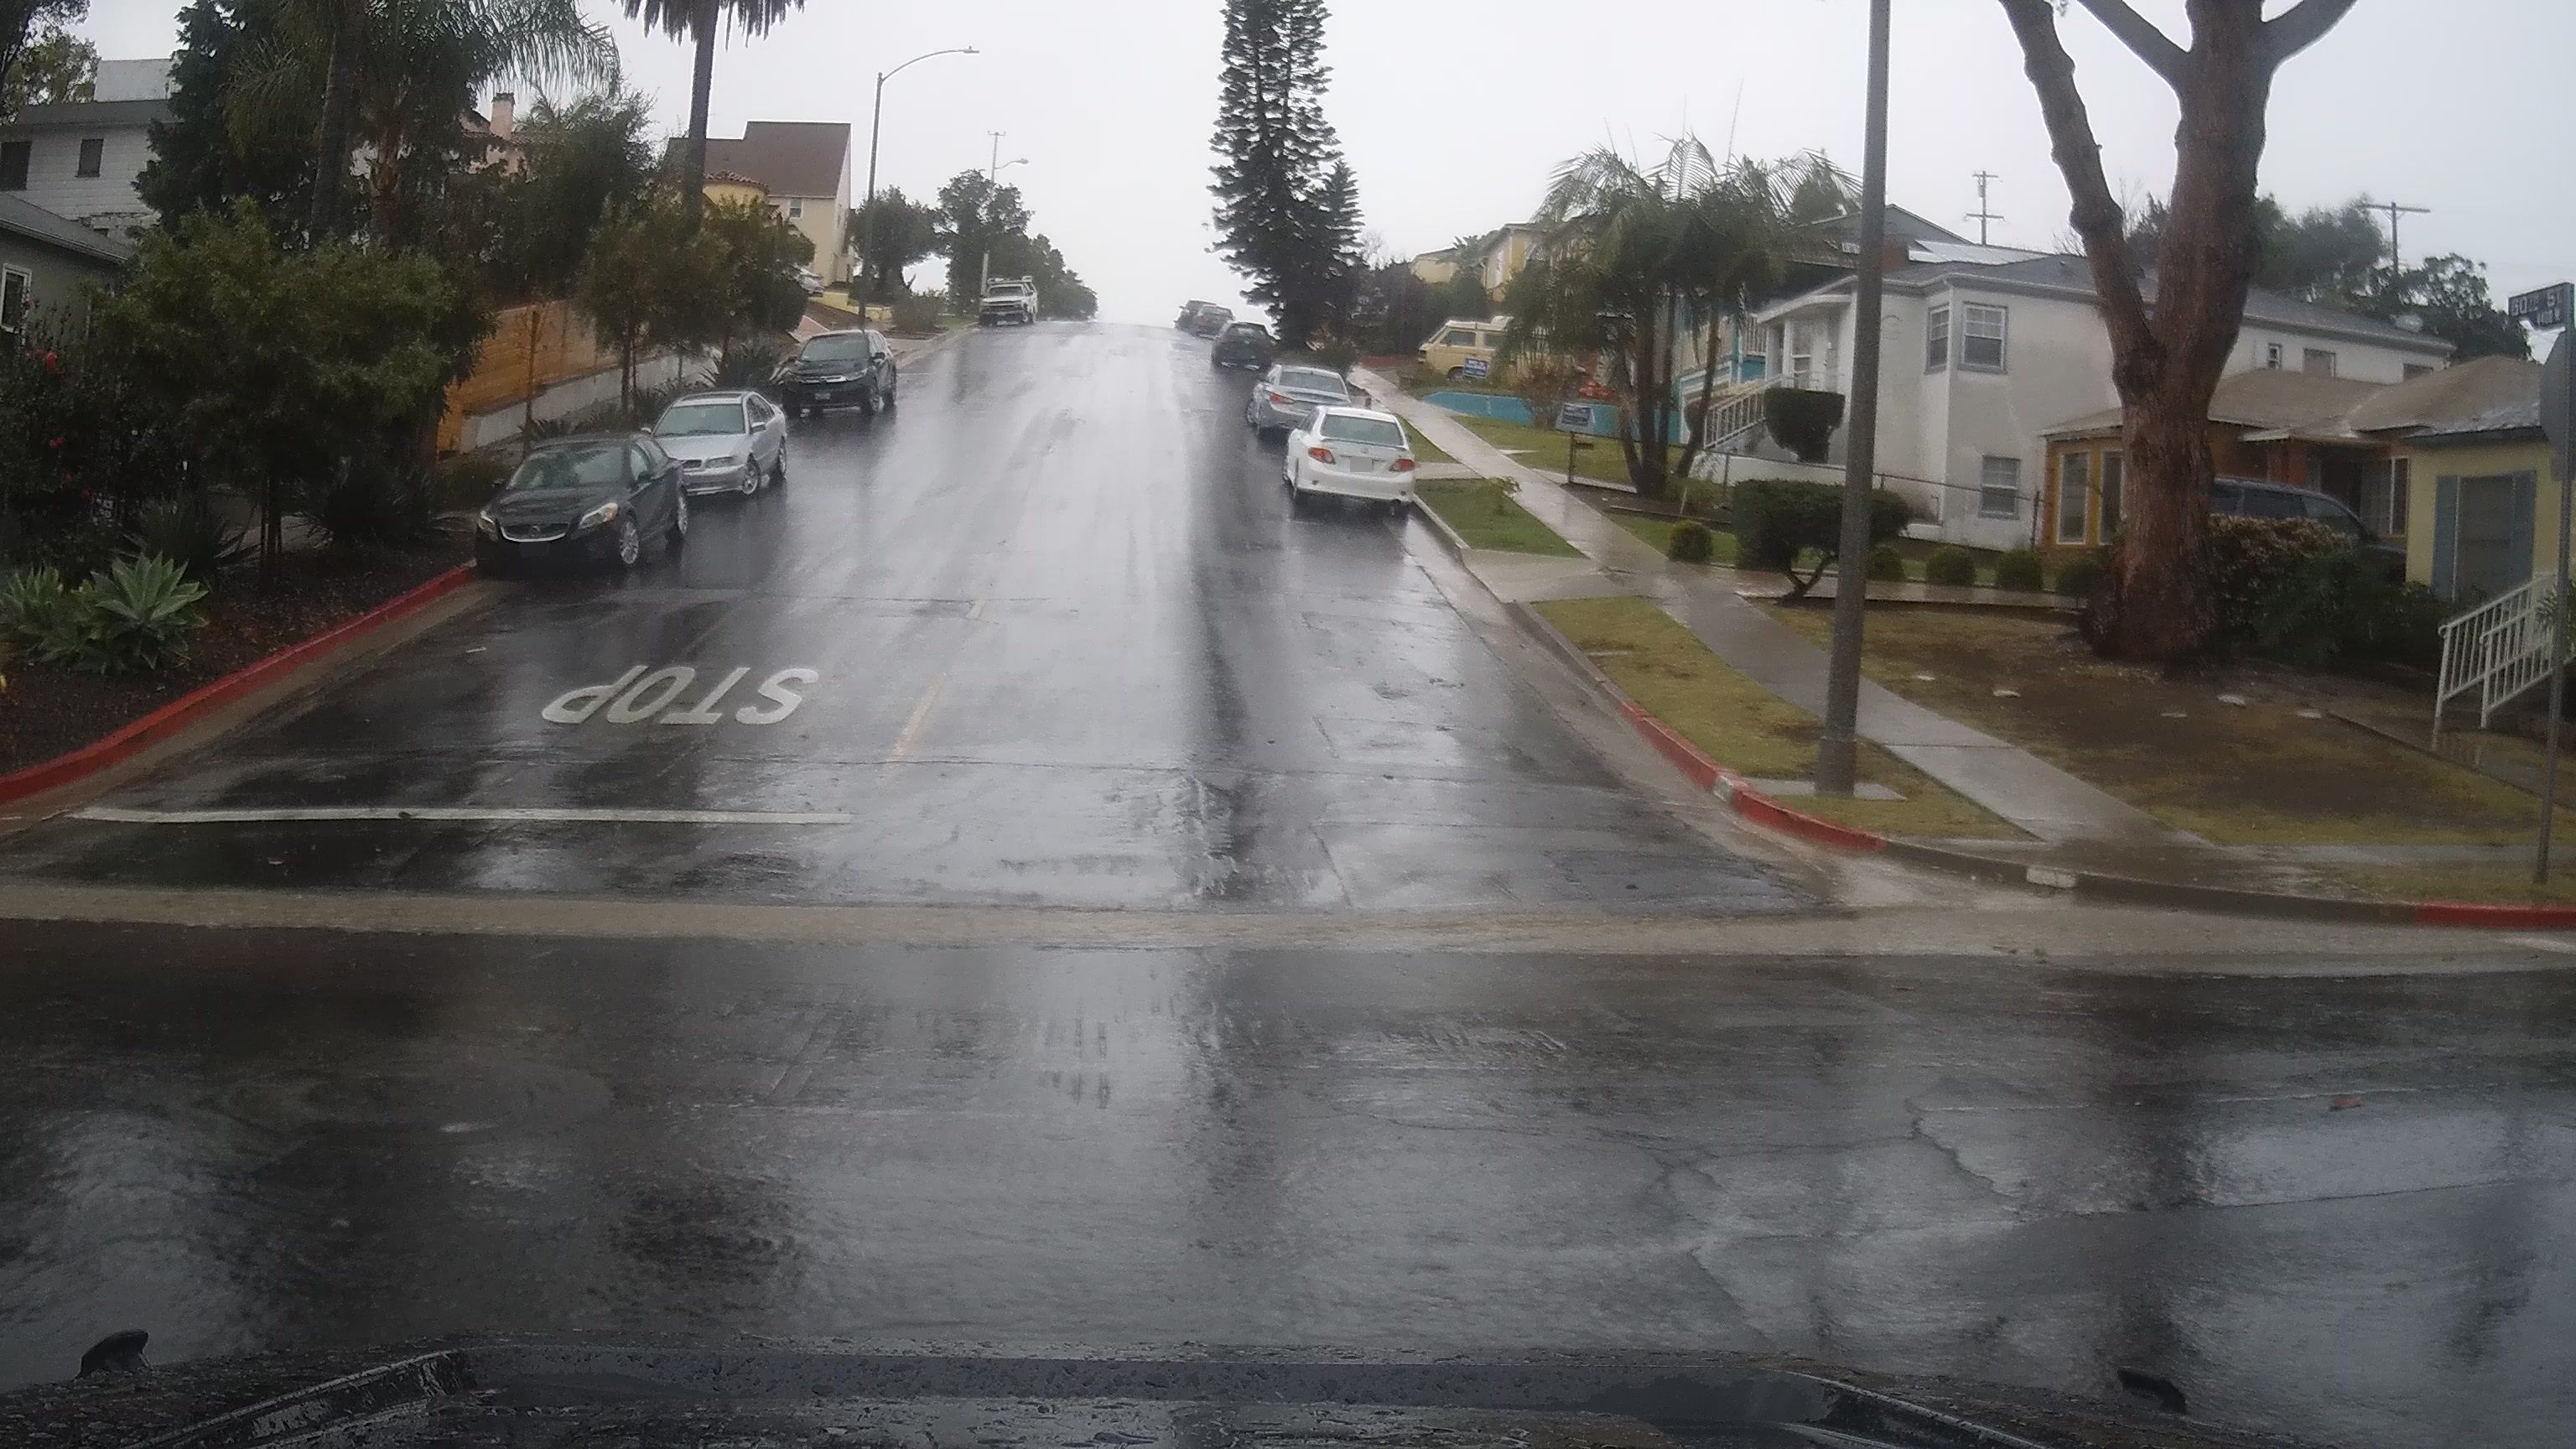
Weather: rainy
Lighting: day
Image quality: slightly poor
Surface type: driving surface
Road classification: tertiary
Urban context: urban centre
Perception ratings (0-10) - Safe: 6.69, Lively: 6.98, Beautiful: 6.64, Boring: 0.94, Depressing: 1.28, Wealthy: 4.23